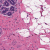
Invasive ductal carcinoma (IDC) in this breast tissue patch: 0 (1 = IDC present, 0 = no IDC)